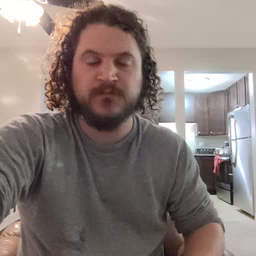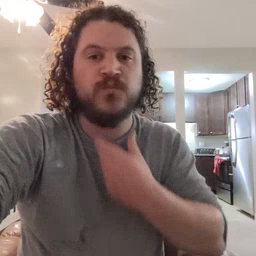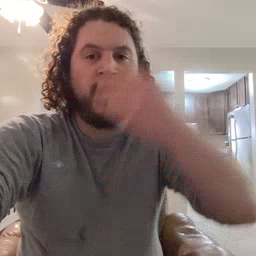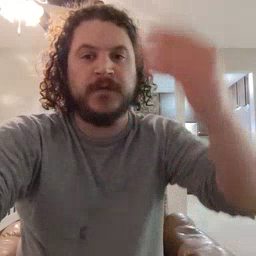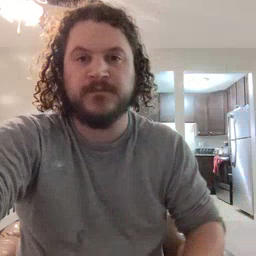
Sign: giraffe